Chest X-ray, AP view. Patient: 61 years old, sex M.
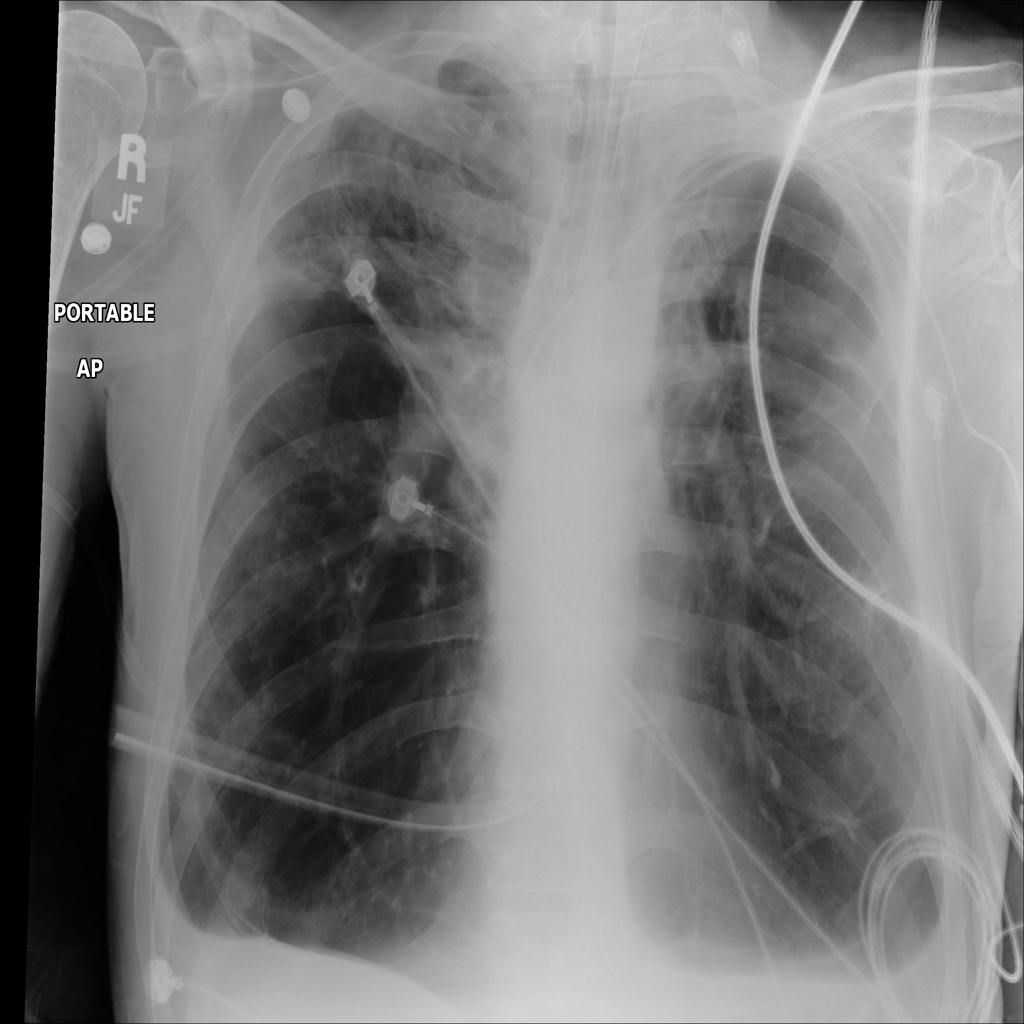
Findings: Effusion, Fibrosis, Infiltration